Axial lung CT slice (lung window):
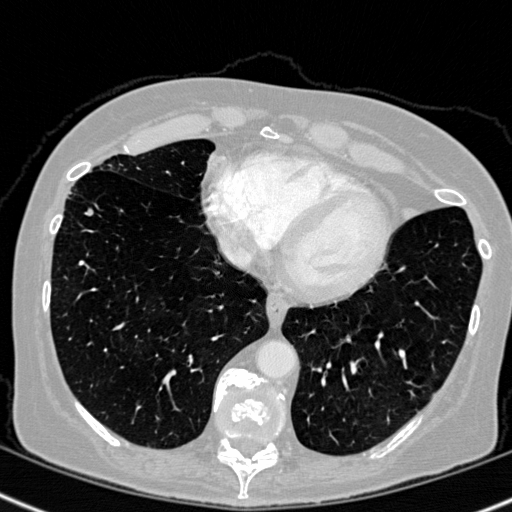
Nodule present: no